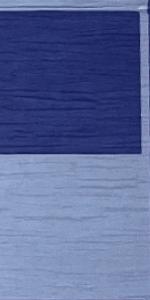
Label: Empty